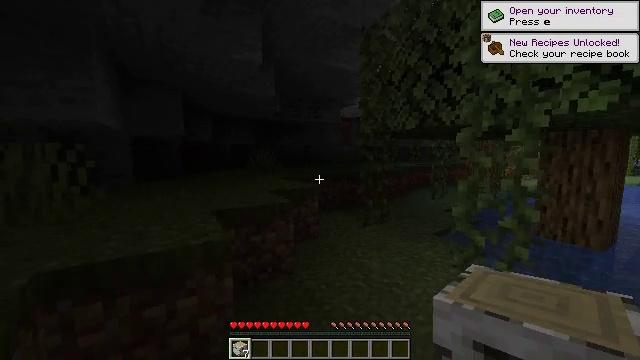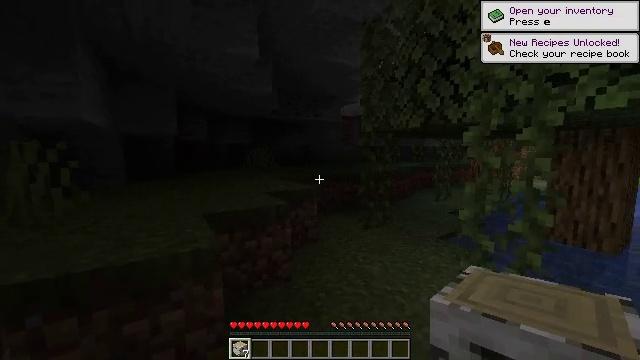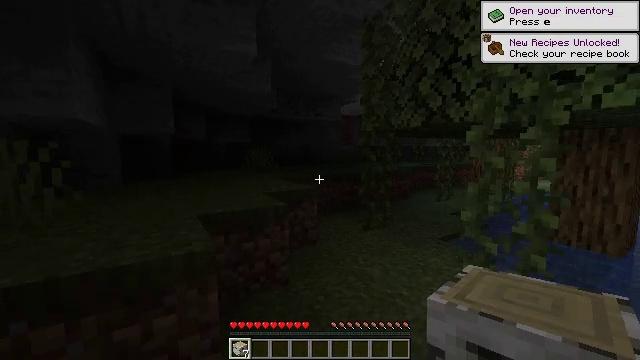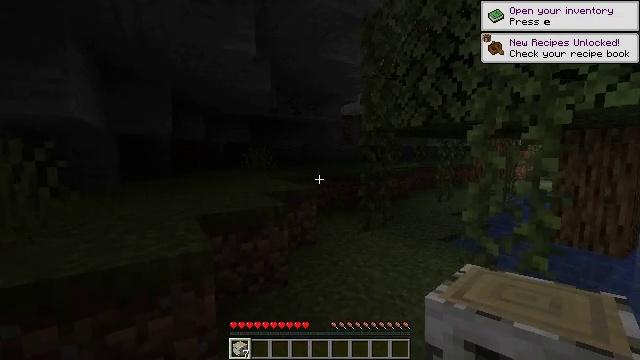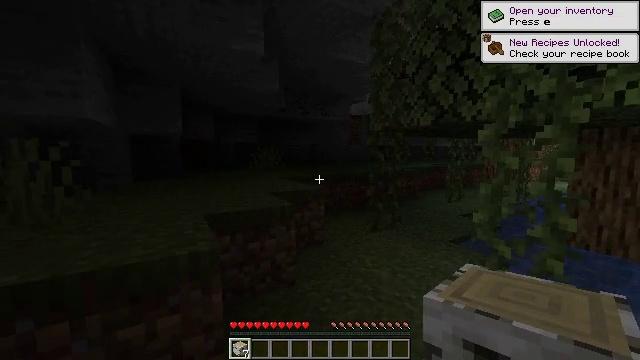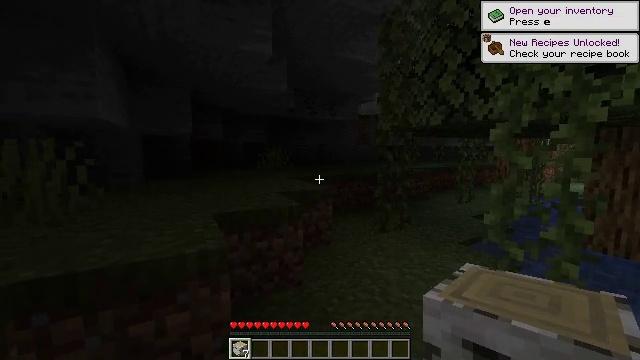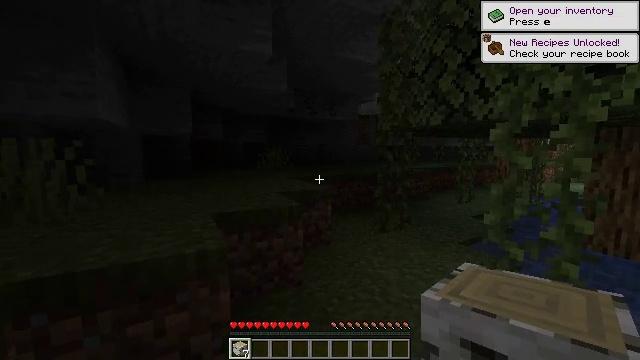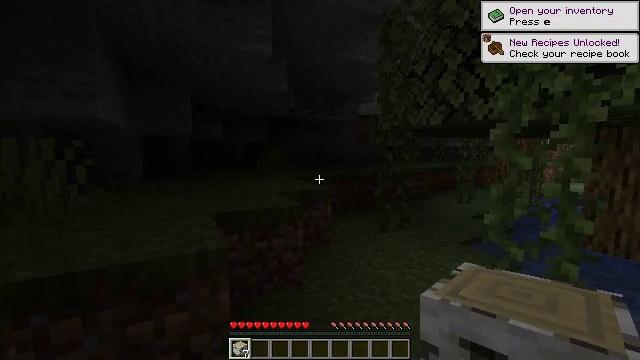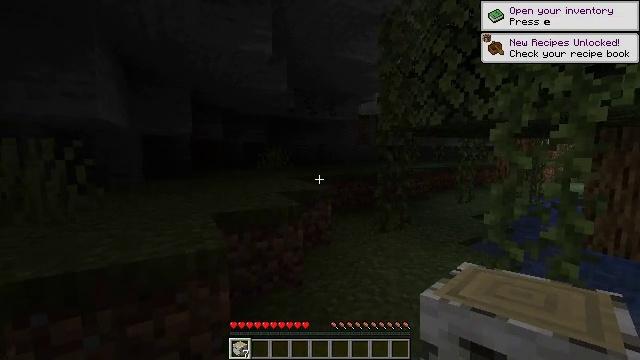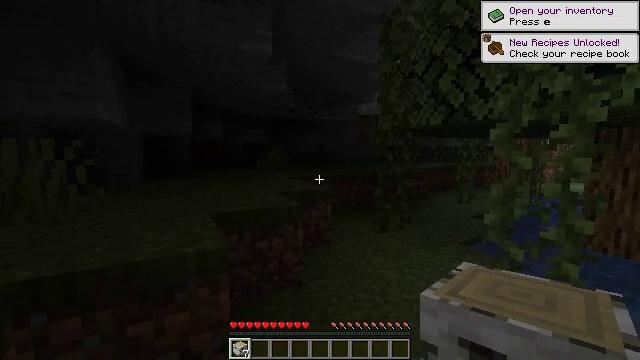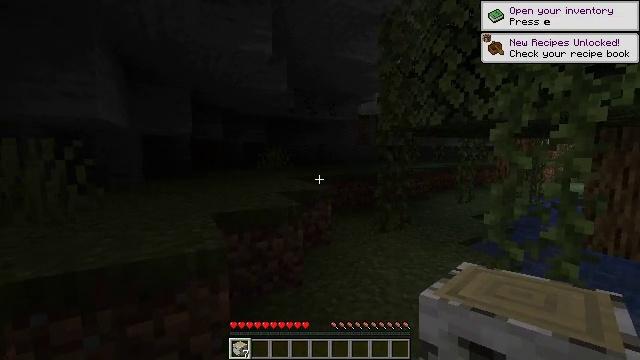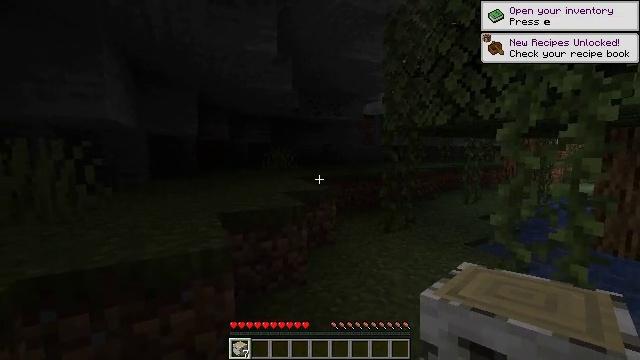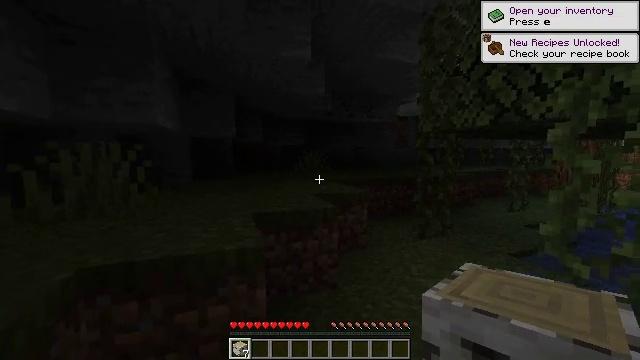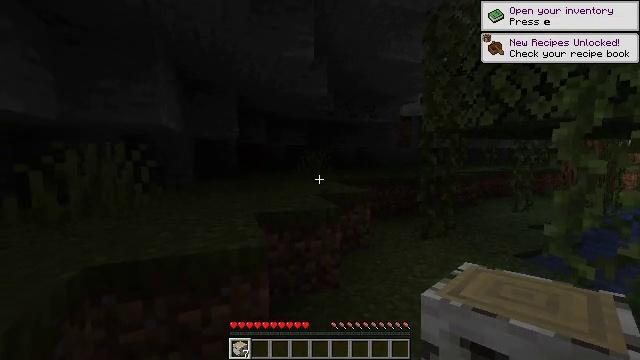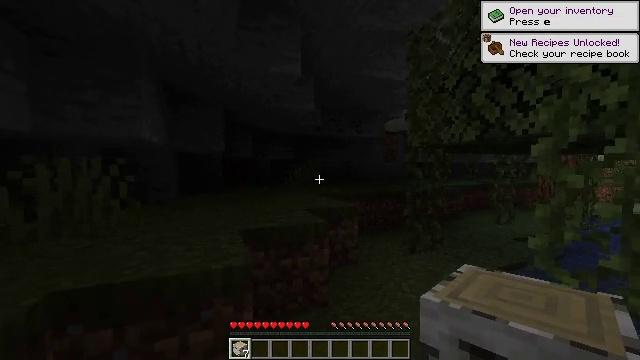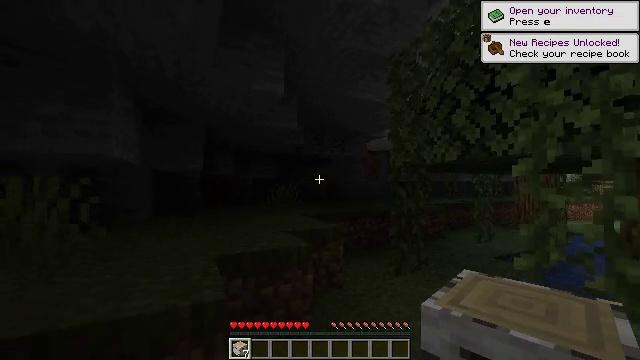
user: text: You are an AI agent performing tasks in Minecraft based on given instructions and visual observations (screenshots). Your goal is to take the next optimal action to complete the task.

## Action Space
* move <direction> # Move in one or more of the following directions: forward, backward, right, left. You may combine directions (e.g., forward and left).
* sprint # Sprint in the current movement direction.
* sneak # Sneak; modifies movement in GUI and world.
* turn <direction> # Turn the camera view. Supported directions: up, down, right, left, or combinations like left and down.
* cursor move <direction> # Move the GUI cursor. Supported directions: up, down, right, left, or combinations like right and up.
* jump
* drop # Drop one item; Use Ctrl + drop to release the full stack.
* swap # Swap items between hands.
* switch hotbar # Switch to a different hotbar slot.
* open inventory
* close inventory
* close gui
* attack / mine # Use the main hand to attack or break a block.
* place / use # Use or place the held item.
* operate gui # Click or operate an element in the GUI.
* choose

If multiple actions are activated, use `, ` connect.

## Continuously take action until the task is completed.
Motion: motion action
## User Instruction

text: Use birch logs to craft birch planks.
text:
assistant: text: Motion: no_op
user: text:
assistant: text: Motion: no_op
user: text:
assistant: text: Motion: no_op
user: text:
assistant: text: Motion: turn left
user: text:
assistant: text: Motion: turn left
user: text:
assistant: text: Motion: no_op
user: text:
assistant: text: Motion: no_op
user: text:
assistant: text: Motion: no_op
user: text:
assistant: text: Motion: no_op
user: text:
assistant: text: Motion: no_op
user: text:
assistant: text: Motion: turn left
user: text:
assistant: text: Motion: turn left
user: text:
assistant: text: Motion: no_op
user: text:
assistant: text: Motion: move forward, turn right and up
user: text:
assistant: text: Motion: move forward, turn right and up
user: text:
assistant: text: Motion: move forward, sprint
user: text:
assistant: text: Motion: move forward, sprint
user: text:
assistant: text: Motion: move forward and move right, sprint, turn up
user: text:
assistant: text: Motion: move forward and move right, sprint, turn up
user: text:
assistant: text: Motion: move forward and move right, sprint, turn up
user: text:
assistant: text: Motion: move forward and move right, sprint, turn up
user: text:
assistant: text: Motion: move forward, sprint, turn left, attack / mine
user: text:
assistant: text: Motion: move forward and move right, sprint, attack / mine
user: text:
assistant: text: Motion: move forward and move right, sprint, turn left and down, attack / mine
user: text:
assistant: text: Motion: move forward, sprint, turn left and down
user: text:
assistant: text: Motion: move forward, sprint, turn left and down
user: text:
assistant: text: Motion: move forward, sprint, turn down
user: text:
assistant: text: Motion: move forward, sprint, turn left and down
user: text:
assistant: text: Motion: move forward, sprint, turn left and down
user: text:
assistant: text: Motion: move forward, sprint, turn left and down